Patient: sex M, age 64
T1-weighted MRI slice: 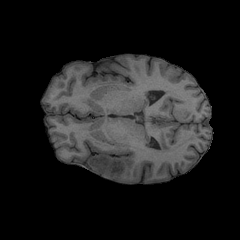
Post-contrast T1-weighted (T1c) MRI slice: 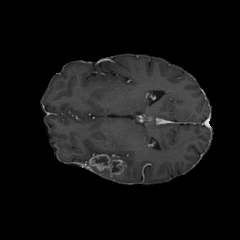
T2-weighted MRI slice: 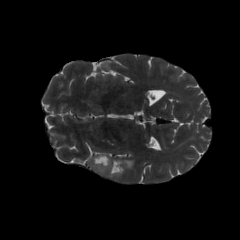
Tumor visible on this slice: yes
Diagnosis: Glioblastoma, IDH-wildtype
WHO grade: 4